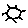
Label: sun